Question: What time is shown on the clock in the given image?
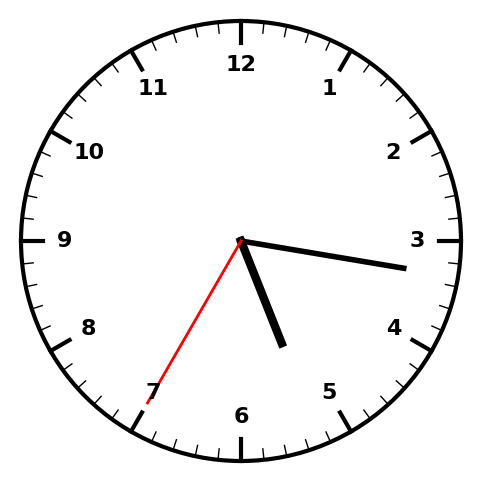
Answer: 05:16:35